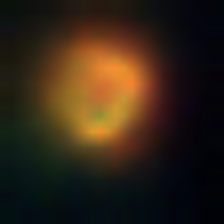
Taxon: NanoPlankton
Group: Other